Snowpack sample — Buffalo Mountain, Silverthorne, Colorado, USA (1/25/25, 10:11 AM MST)
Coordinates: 39.6222, -106.1139
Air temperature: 22 °F
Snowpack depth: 110 cm
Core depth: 20 cm
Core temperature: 48.2 °F
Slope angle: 12°, slope face: 102°
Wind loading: high
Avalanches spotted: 0
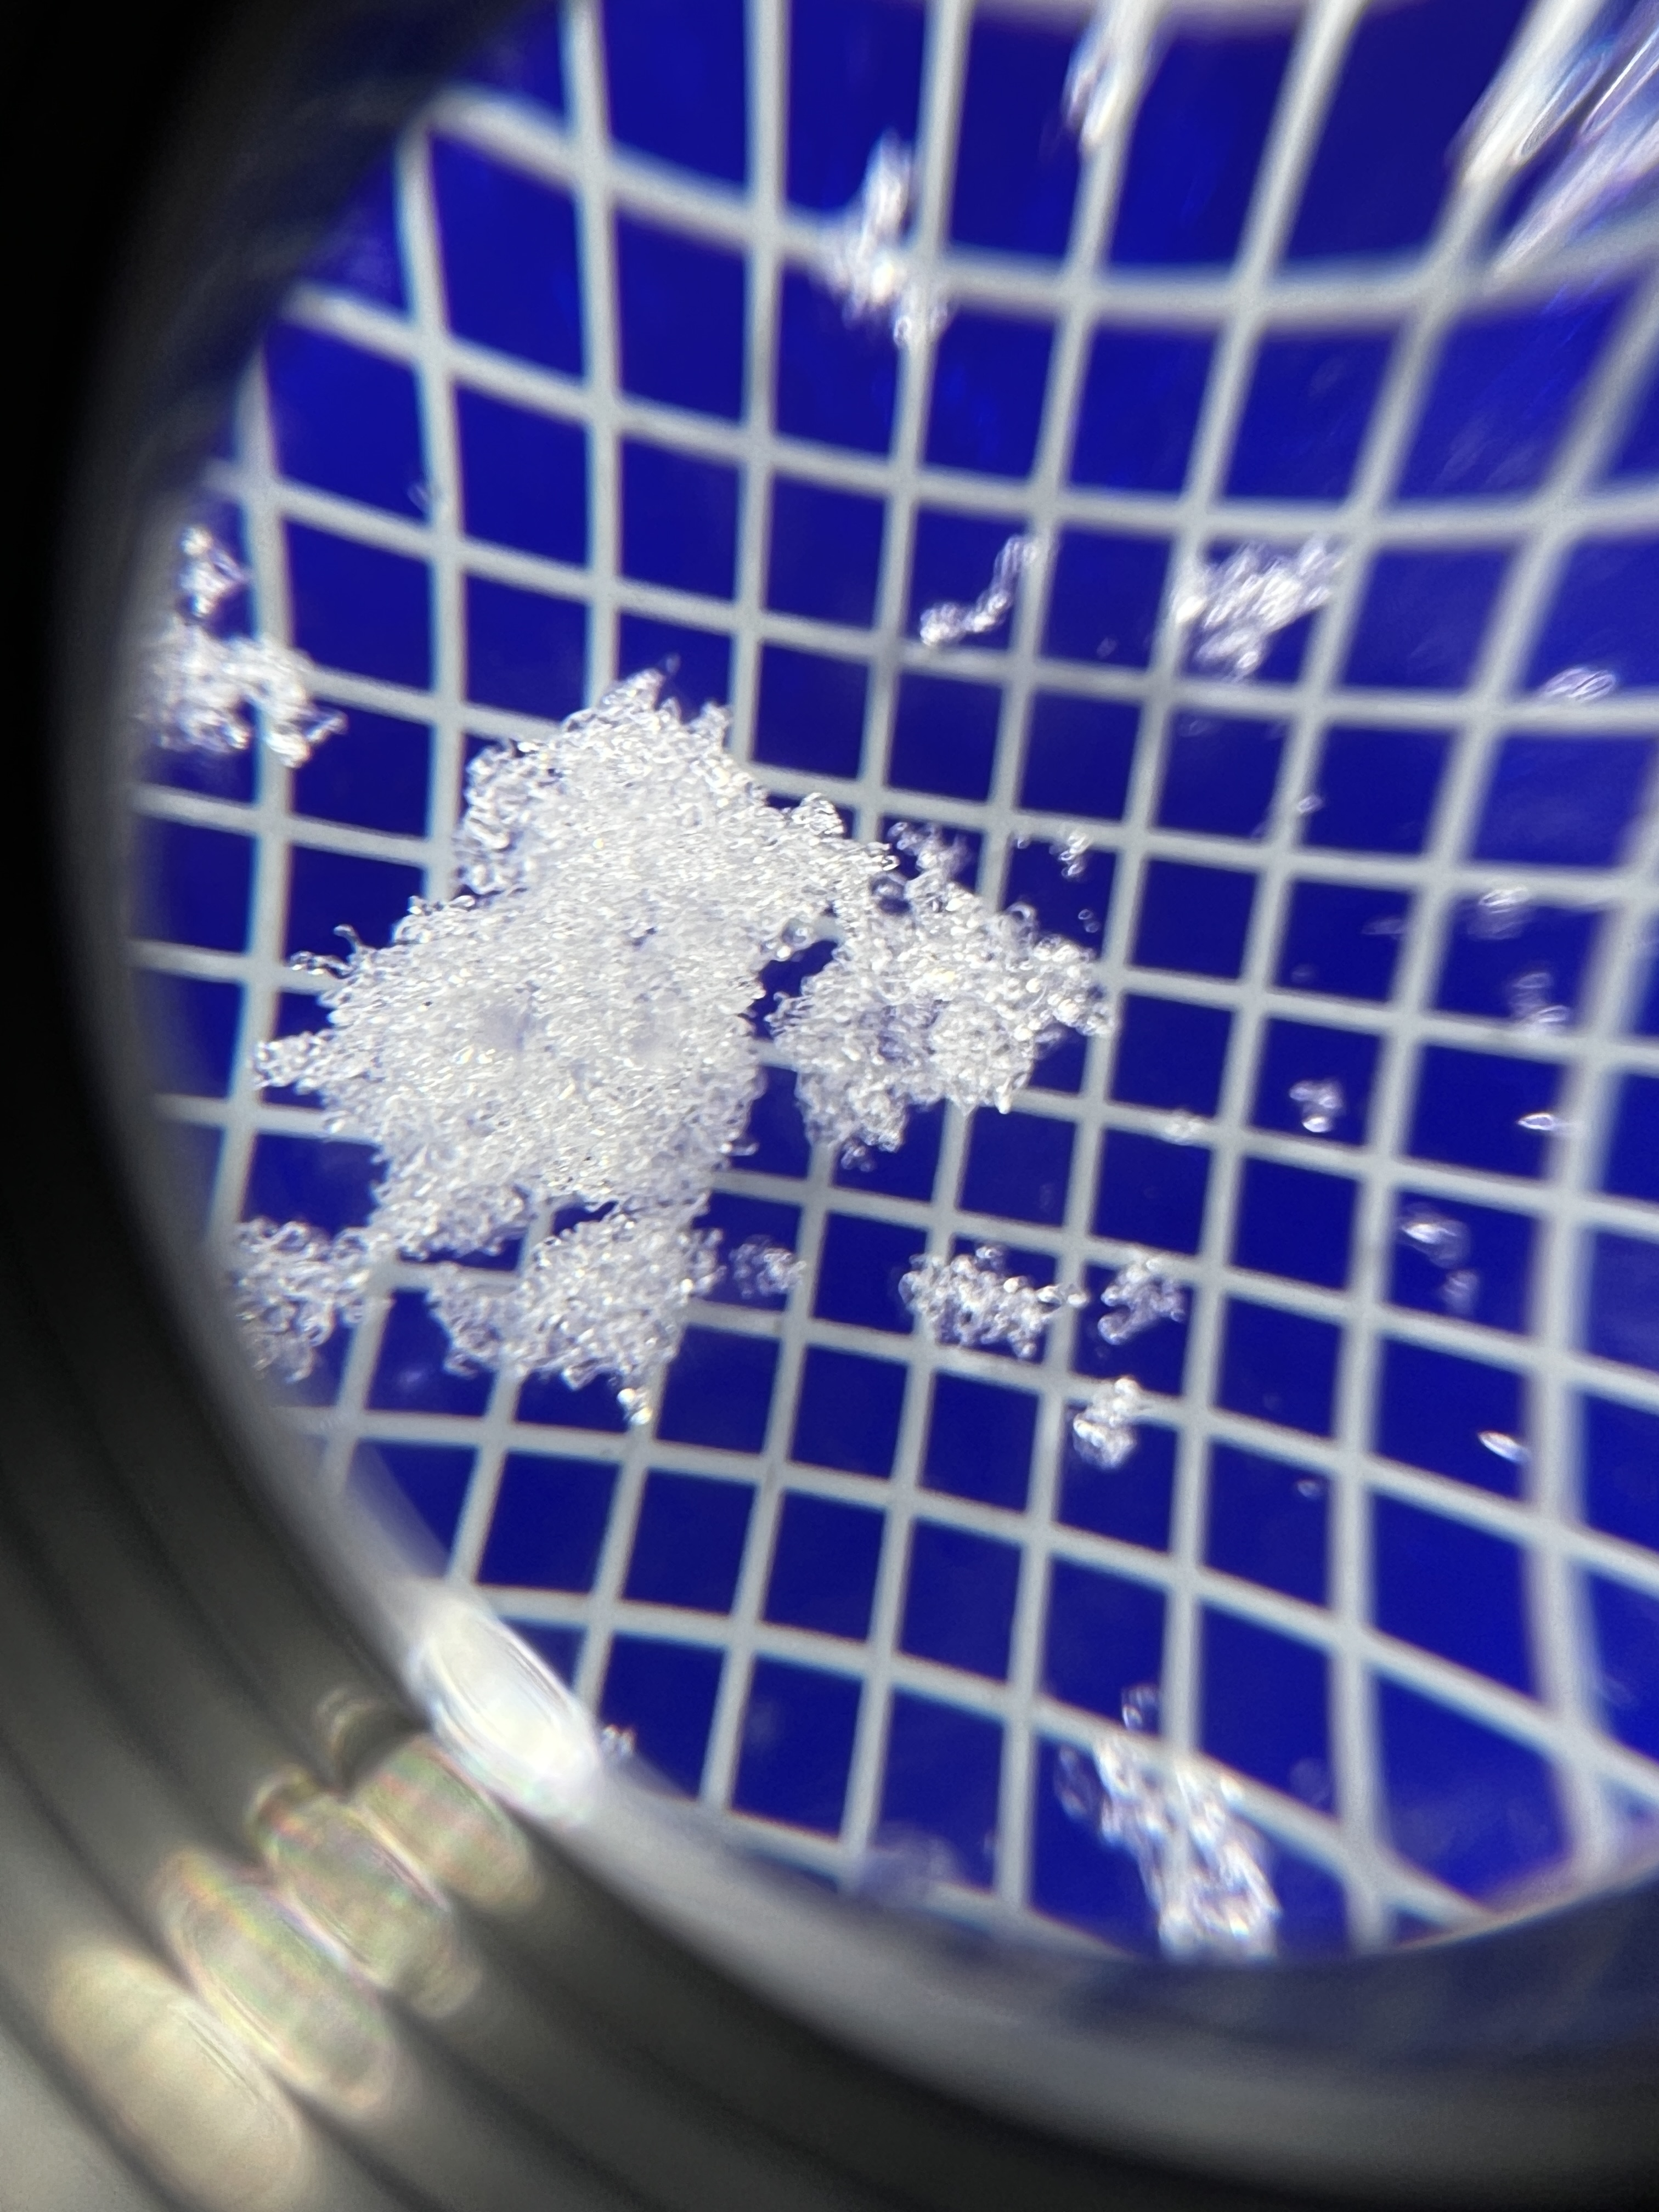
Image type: magnified_profile
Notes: No avalanches nearby, collected on the outskirts of a fire break 15 meters from the treeline, on way to Buffalo and Red Mountain